Question: From the image below, I want to write a vba where cells in the column b will be equal to group above. So for example, column b for Activity 1.1 and Activity 1.2 would be equal to Group 1, and column b for Activity 2.1 and Activity 2.2 would be equal to Group 2.
'''
c d e f g h i
'''

Any ideas on where to start? Currently I have a two macros: One creates a group below a selected group and the other creates a line below a selected line. I'm thinking that when creating a new line I could somehow equate column b to the closest merged cell above my new line.
How could I find the closest merged cell above a selected row?
The code to create a new line is below:
'''
Sub newLine()
Dim currCell As Integer
Dim newCell As Integer
currCell = ActiveCell.Select
Selection.Offset(1).EntireRow.Insert
ActiveCell.Offset(1, 0).Select
Cells(Selection.Row, 3).FormulaR1C1 = "=IF(RC4=""Complete"",1,IF(RC4=""Late"",2,IF(RC4=""At Risk"",3,IF(RC4=""On Schedule"",4,5))))"
With Cells(Selection.Row, 3)
.FormatConditions.Delete
.FormatConditions.Add Type:=xlCellValue, Operator:=xlEqual, _
Formula1:="=1"
.FormatConditions(1).Interior.Color = RGB(0, 112, 192)
.FormatConditions(1).Font.Color = RGB(0, 112, 192)
.FormatConditions.Add Type:=xlCellValue, Operator:=xlEqual, _
Formula1:="=2"
.FormatConditions(2).Interior.Color = RGB(192, 0, 0)
.FormatConditions(2).Font.Color = RGB(192, 0, 0)
.FormatConditions.Add Type:=xlCellValue, Operator:=xlEqual, _
Formula1:="=3"
.FormatConditions(3).Interior.Color = RGB(255, 192, 0)
.FormatConditions(3).Font.Color = RGB(255, 192, 0)
.FormatConditions.Add Type:=xlCellValue, Operator:=xlEqual, _
Formula1:="=4"
.FormatConditions(4).Interior.Color = RGB(146, 208, 80)
.FormatConditions(4).Font.Color = RGB(146, 208, 80)
.FormatConditions.Add Type:=xlCellValue, Operator:=xlEqual, _
Formula1:="=5"
.FormatConditions(5).Interior.Color = RGB(255, 255, 255)
.FormatConditions(5).Font.Color = RGB(255, 255, 255)
End With
Cells(Selection.Row, 4).Select
With Selection.Validation
.Delete
.Add Type:=xlValidateList, AlertStyle:=xlValidAlertStop, Operator:= _
xlBetween, Formula1:="Complete, Late, At Risk, On Schedule"
.IgnoreBlank = True
.InCellDropdown = True
.InputTitle = ""
.ErrorTitle = ""
.InputMessage = "Select Status"
.ErrorMessage = ""
.ShowInput = True
.ShowError = True
End With
Cells(Selection.Row, 4) = "[Enter Status]"
Cells(Selection.Row, 4).HorizontalAlignment = xlLeft
Cells(Selection.Row, 5) = "[Enter Activity]"
Cells(Selection.Row, 5).HorizontalAlignment = xlLeft
Cells(Selection.Row, 6) = "[Enter Task]"
Cells(Selection.Row, 6).HorizontalAlignment = xlLeft
Cells(Selection.Row, 7) = "[Enter Responsability]"
Cells(Selection.Row, 7).HorizontalAlignment = xlLeft
Cells(Selection.Row, 8) = "[Enter Start Date]"
Cells(Selection.Row, 8).HorizontalAlignment = xlRight
Cells(Selection.Row, 9) = "[Enter Comp Date]"
Cells(Selection.Row, 9).HorizontalAlignment = xlRight
Range(Cells(Selection.Row, 4), Cells(Selection.Row, 9)).Font.Bold = False
Range(Cells(Selection.Row, 4), Cells(Selection.Row, 9)).Font.Size = 8
Range(Cells(Selection.Row, 4), Cells(Selection.Row, 9)).RowHeight = 11.25
Range(Cells(Selection.Row, 4), Cells(Selection.Row, 7)).HorizontalAlignment = xlLeft
Range(Cells(Selection.Row, 4), Cells(Selection.Row, 7)).NumberFormat = "General"
Range(Cells(Selection.Row, 8), Cells(Selection.Row, 9)).HorizontalAlignment = xlRight
Range(Cells(Selection.Row, 8), Cells(Selection.Row, 9)).NumberFormat = "m/d/yyyy"
End Sub
'''
Any ideas?
Thank you!
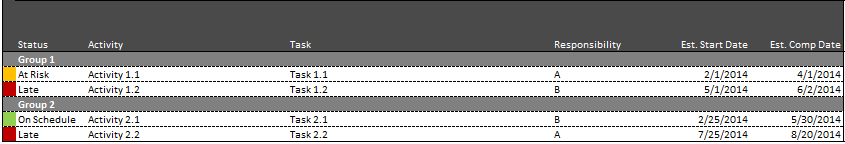
Answer: In case anyone was interested, here's how I solved this:
'''
Sub testGroupNum()
Dim i As Long
Dim LastRow As Integer
Dim startRow As Integer
LastRow = Cells(Rows.Count, "H").End(xlUp).Row
startRow = Selection.Row
For i = startRow To 11 Step -1
If Cells(i, 4).MergeCells = True Then
Cells(startRow, 2) = Cells(i, 4)
Exit For
End If
Next
End Sub
'''